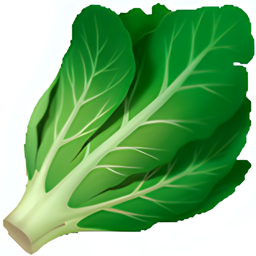
Name: leafy green
Emoji: 🥬
Group: Food & Drink
Sub-group: food-vegetable